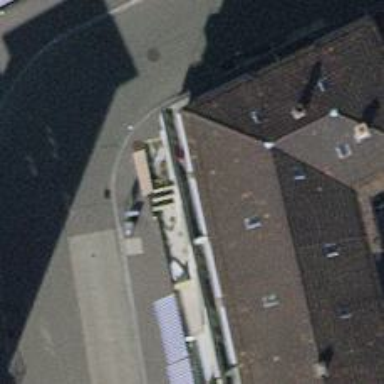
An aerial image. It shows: Restaurant.